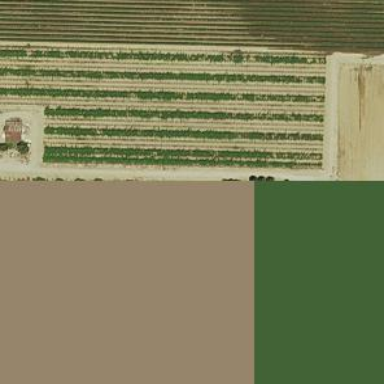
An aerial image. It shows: Vineyard growing grapes.